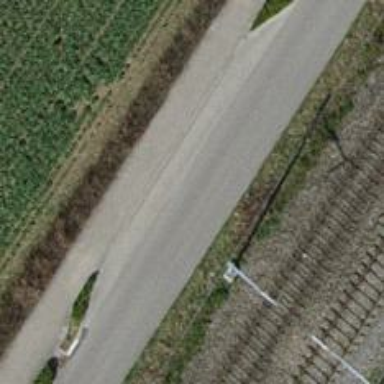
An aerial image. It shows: Passing place on the road.